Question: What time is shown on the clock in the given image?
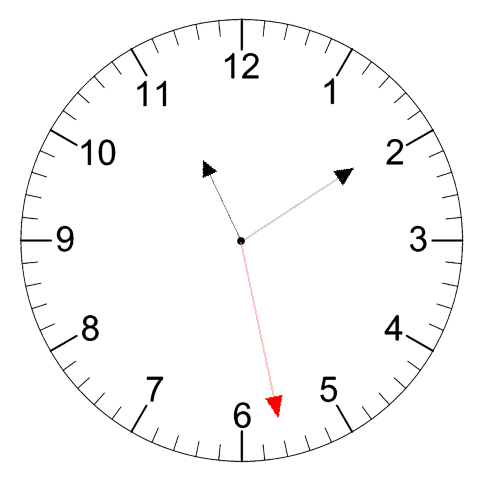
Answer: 11:09:28